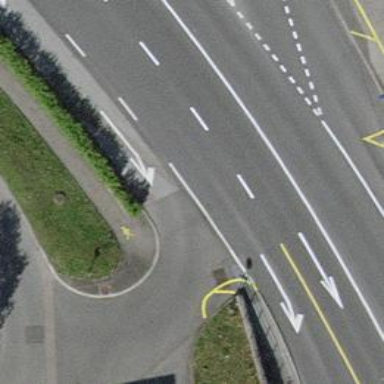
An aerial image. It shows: Sidewalk along the footway.